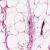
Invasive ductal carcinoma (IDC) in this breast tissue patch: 0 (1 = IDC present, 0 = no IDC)